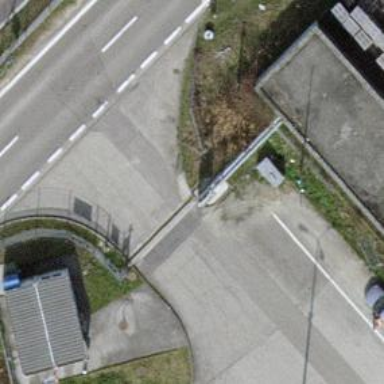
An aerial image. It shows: Gate.